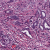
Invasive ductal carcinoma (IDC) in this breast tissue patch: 1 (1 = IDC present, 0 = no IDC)